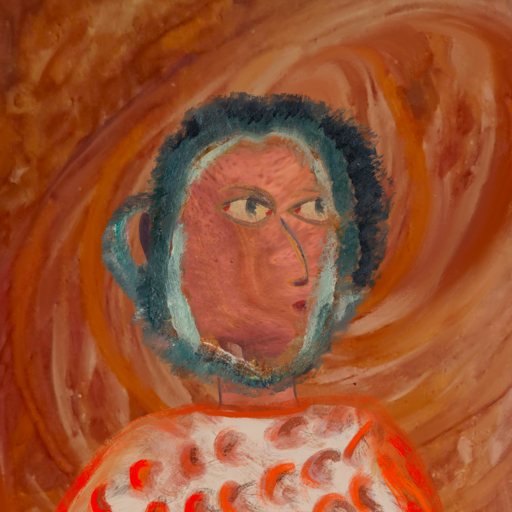
Background: Pious_Lady, Head And Neck Side: Mother_And_Son_Mother, Face Side: GypsyMother, Bust: Rupkatha, Hair Side: Boggyland, Head Accessory: Blank, Second Necklace: Blank, Necklace: Blank, Baby: Blank